Interaction volume radius: 10 \u00c5
Interaction volume height: 20 \u00c5
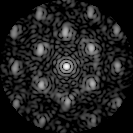
Disorder parameter: 0.4578